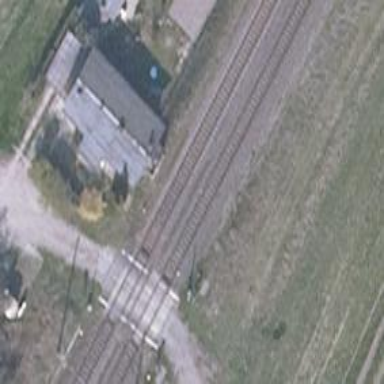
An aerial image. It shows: Railway signal.